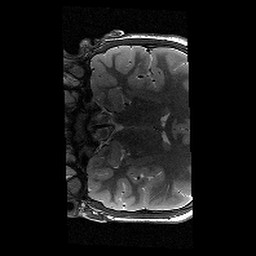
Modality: T2w
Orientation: coronal
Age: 13
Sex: male
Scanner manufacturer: siemens
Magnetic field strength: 3 T
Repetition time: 9.23 s
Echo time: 0.067 s